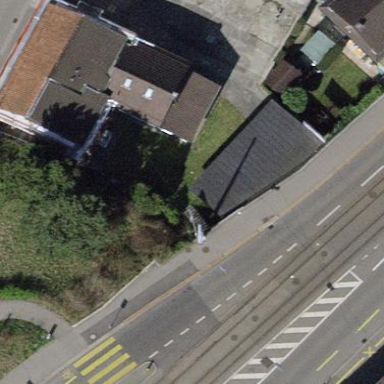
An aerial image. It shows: Group of garages.